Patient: sex M, age 48
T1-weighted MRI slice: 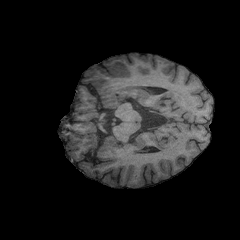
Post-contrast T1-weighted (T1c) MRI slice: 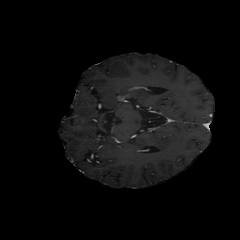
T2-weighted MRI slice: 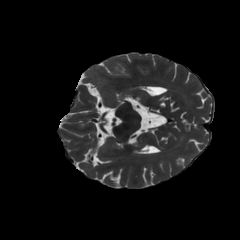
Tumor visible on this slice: no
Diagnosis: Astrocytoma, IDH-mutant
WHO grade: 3